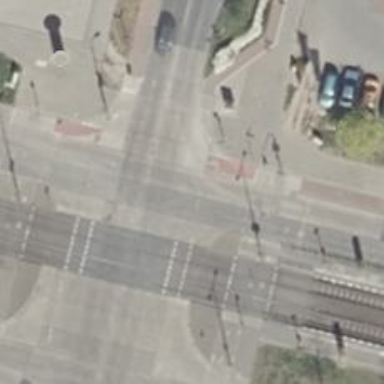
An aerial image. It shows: Concrete cycleway with separate sidewalk. It includes crossing with traffic signals for cyclists.